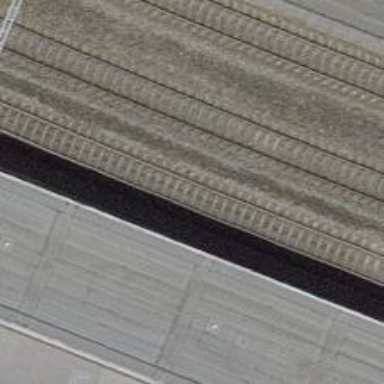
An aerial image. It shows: Railway stop with public transport stop position.